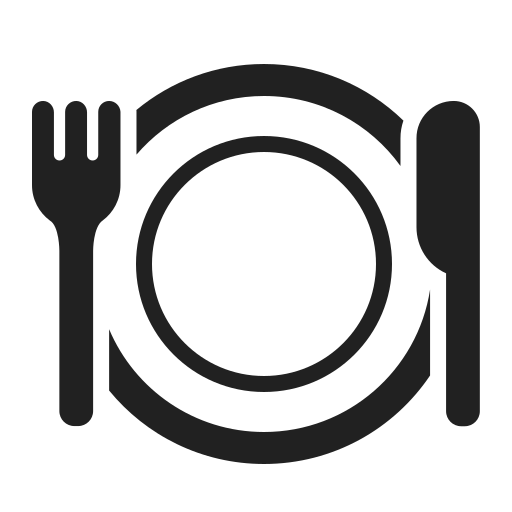
fork and knife with plate high contrast